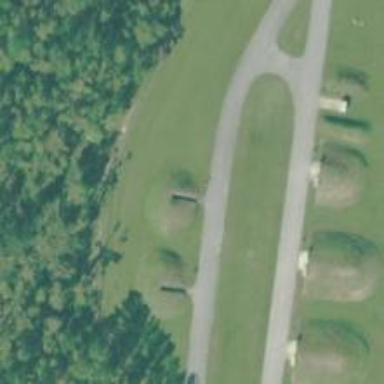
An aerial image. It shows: Military bunker for protection and defense.